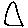
Label: triangle